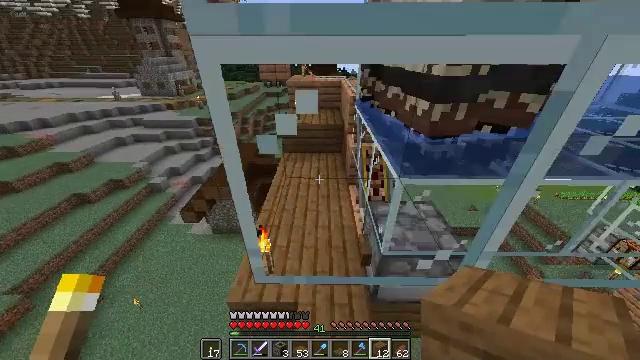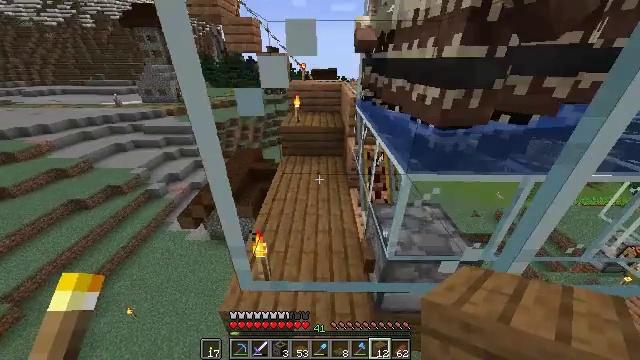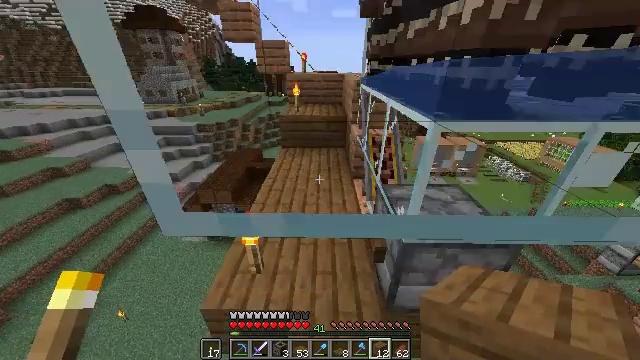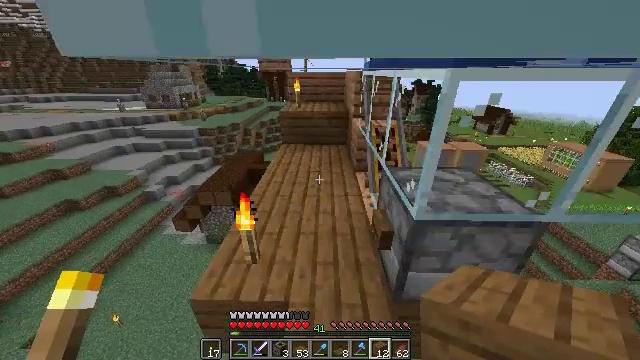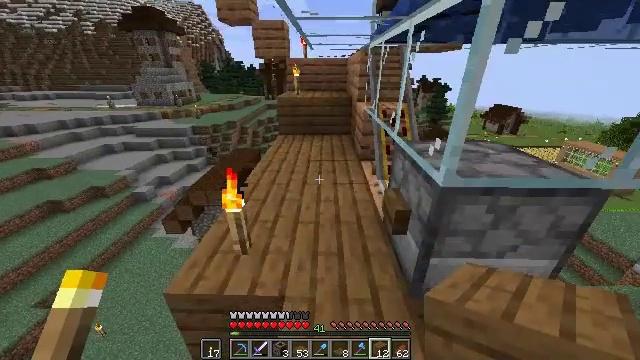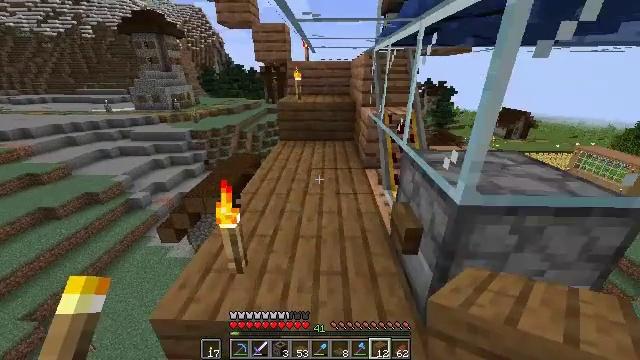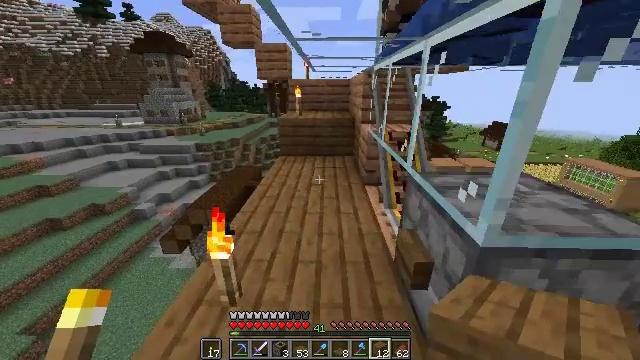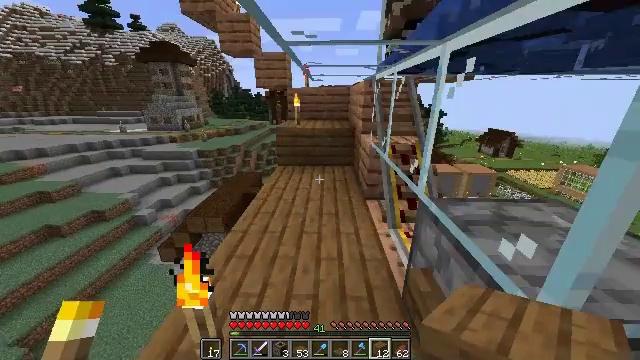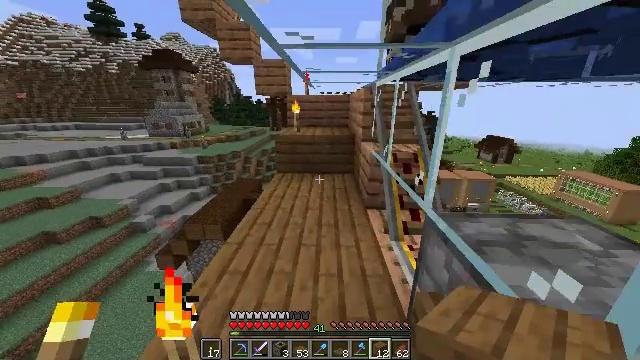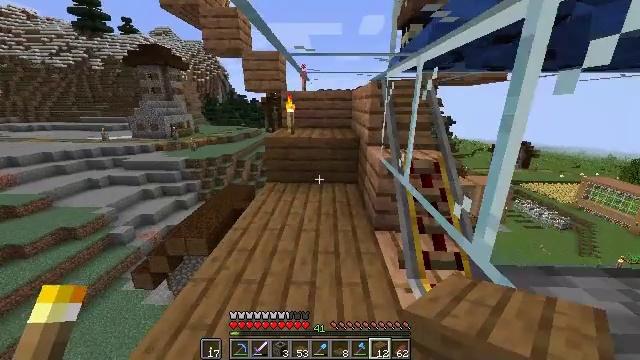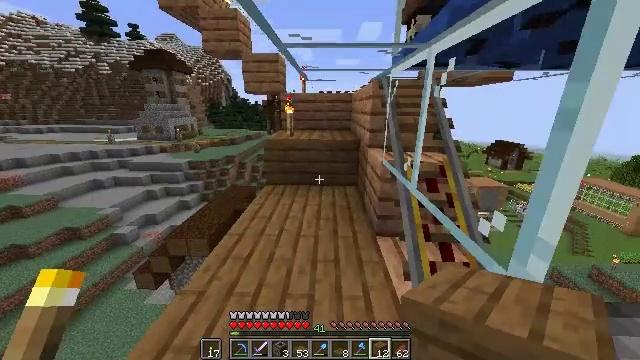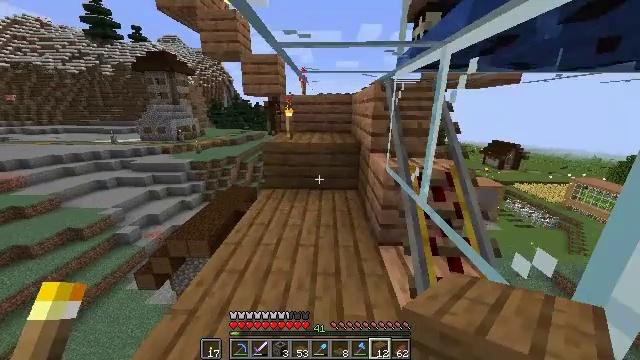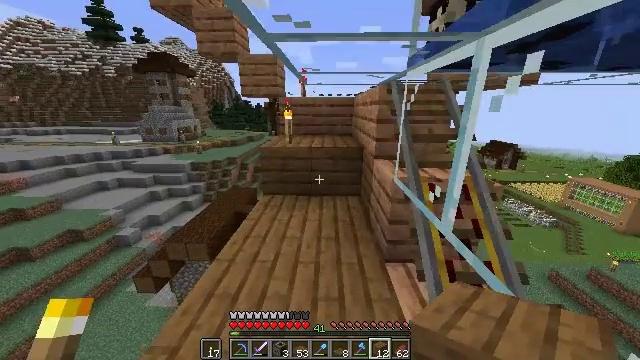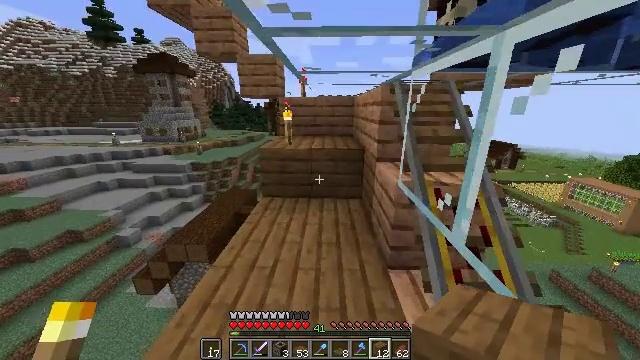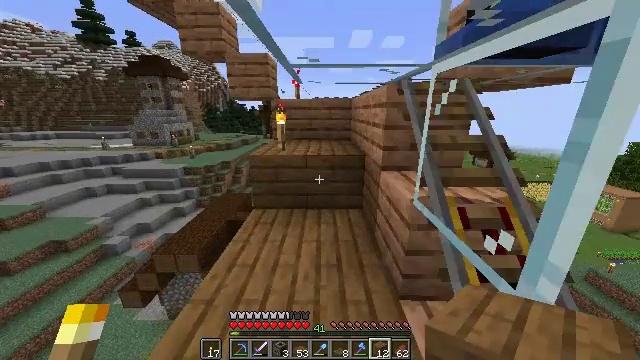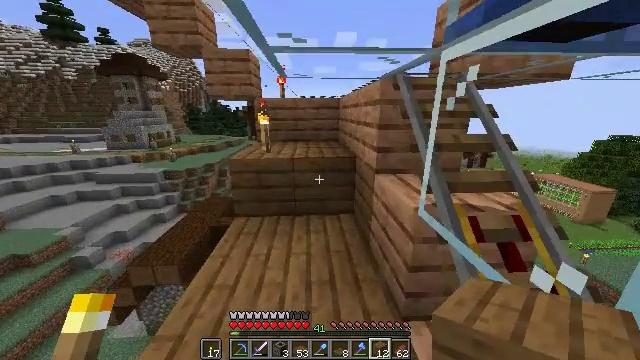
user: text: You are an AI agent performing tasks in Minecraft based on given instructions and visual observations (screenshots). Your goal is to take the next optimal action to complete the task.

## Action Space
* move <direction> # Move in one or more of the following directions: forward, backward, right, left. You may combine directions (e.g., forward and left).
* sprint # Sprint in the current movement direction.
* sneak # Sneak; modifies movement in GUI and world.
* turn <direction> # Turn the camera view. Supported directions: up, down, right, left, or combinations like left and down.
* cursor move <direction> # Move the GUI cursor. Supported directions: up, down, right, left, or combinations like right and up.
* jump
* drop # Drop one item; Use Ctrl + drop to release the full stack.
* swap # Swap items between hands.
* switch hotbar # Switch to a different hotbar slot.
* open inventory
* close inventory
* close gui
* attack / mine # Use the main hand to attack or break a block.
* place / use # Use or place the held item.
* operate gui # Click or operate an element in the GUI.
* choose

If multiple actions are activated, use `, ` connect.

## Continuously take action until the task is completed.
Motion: motion action
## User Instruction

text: Create rabbit stew by crafting it.
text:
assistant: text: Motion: move forward, turn up
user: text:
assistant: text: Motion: move forward, sprint, turn up
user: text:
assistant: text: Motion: move forward, sprint, turn up
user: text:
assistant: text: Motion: move forward, sprint
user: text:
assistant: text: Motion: move forward, sprint, turn up
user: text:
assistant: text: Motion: move forward, turn up
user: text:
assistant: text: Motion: move forward, sprint, turn up
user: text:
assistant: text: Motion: move forward, sprint, turn up
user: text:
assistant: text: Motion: move forward, sprint, turn up
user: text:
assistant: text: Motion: move forward
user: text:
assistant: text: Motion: move forward
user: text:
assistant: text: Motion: move forward
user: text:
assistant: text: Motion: move forward
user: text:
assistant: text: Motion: move forward, turn right
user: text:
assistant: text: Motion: move forward, turn right
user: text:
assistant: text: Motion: move forward and move left, turn right
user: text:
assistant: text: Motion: move forward and move left, turn right and down
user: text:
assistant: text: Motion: move forward and move left, turn right and down
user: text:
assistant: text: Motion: move left, turn right and down
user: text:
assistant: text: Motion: move left, turn right and down
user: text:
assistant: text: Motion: move left, turn right
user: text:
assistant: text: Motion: turn right
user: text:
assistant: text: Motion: turn right
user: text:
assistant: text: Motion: turn right
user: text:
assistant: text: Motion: turn right
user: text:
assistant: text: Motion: move forward
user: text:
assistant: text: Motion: move forward
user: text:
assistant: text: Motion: move forward
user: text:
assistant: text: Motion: no_op
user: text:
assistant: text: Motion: no_op